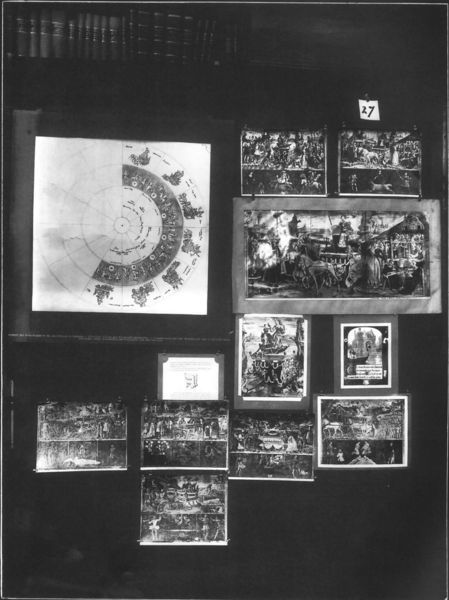
Titel: Mnemosyne (Bilderatlas, Fotos der Tafeln)
Künstler: Aby Warburg
Institution: London, The Warburg Institute Archive ©
Schlagwörter: dunkel, schwarz, skizze, weiss, architektur, rahmen, kreis, rund, bilder, bücher, fotos, querformat, collage, foto, fotografie, photographie, schwarz weiss, kollage, photo, ausstellung, halbkreis, zahl, museum, hängung, exponate, zirkel, atlas, fotografien, photos, warburg, zusammenstellung, aby warburg, aby, 17, 7, 27